Interaction volume radius: 5 \u00c5
Interaction volume height: 20 \u00c5
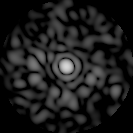
Disorder parameter: 0.8278